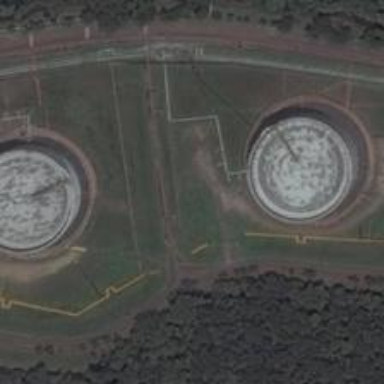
This irregular place is made up of two while round buildings .